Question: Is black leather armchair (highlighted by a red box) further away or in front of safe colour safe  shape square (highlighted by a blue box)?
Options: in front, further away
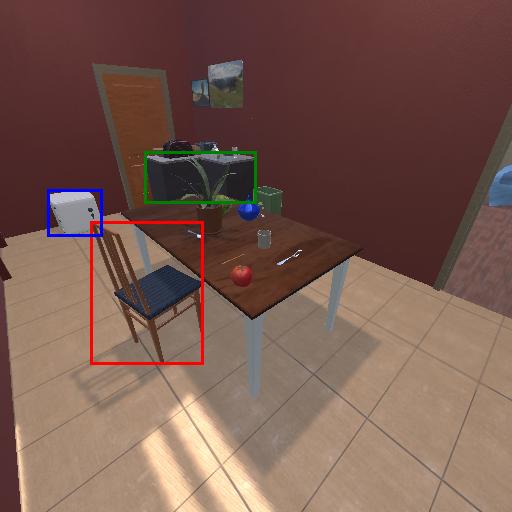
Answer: in front